Question: Here is my layout:
'''
base CC vob name: vobs/sbftest
UCM vob name: vobs/P_sbftest
'''
Vobadmin created a default "'Source'" component for my UCM vob that looks like this:
'''
vobs/P_sbftest/Source
'''
Vobadmin also created a project for my UCM vob:
so my project explorer looks like this:

I added files to "Source" component through a remote client window.
Up to here all works find.
However, some of my team members will prefer to work under base CC, so according to this:
<URL>
Base CC views should be able to see my 'Source' component, and the files that it contains, but this is not the case in my situation.
I created a base CC view and it shows other folders created directly in the base CC view, but the view does not see the "Source" component folder created by the UCM view.
Am I missing something?
Shouldn't the base CC view be able to see the "Source" components?
Here are the specs of the base CC view:
'''
element * CHECKEDOUT
element * /main/LATEST
load \sbftest
'''
Any help will be much appreciated.
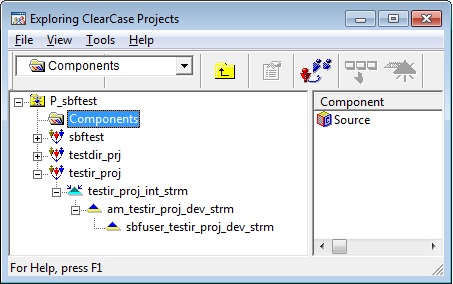
Answer: When you are using UCM, ClearCase will create branches named after your Stream name.
So, you need to add a selection rule which will select the versions added to your Stream:
'''
element * CHECKEDOUT
element * .../sbfuser_testir_proj_dev_strm/LATEST
element * .../am_testir_proj_dev_strm/LASTEST
element * .../testir_proj_int_strm/LASTEST
element * /main/LATEST
load \sbftest
'''
Note the ''.../branchname/LATEST'' syntax which means: select the 'LATEST' versions of the branch ''branchname'', whatever the parent branch is.
I am not sure under which Stream you added your files, so the above config spec will select first the versions of branch ''sbfuser_testir_proj_dev_strm''.
If there is no version in that branch, it will default to the 'LATEST' versions in branch ''am_testir_proj_dev_strm''.
If there is no version in that dev branch, it will default to the 'LATEST' of the integration branch.
---
The <URL>:
> I asked around here and it looks like the UCM component was not created with the right options
That would explain the issue, since the only option when creating a component (see <URL> is the '-root' one: a component is either a "root-based" or "rootless".
If that component has no root, it is a "meta-component" made to aggregate other components.
And no amount of config spec selection rules will allow for "'Source'" to be seen.